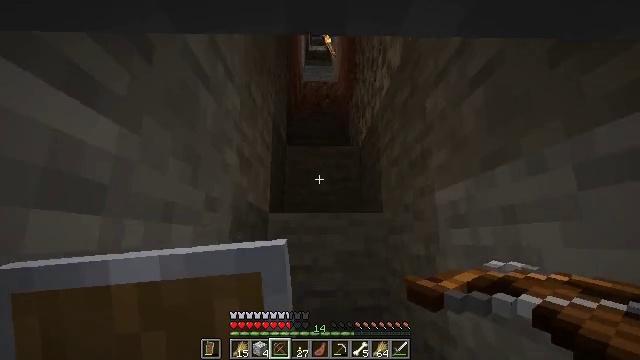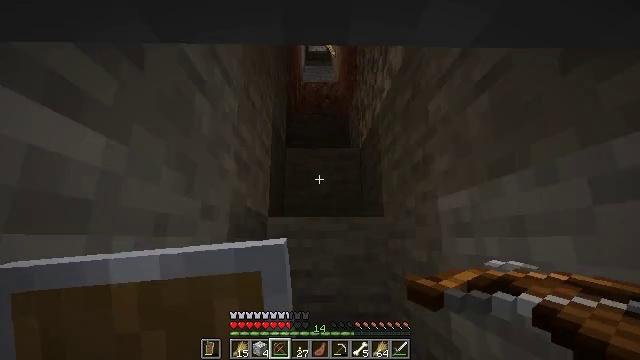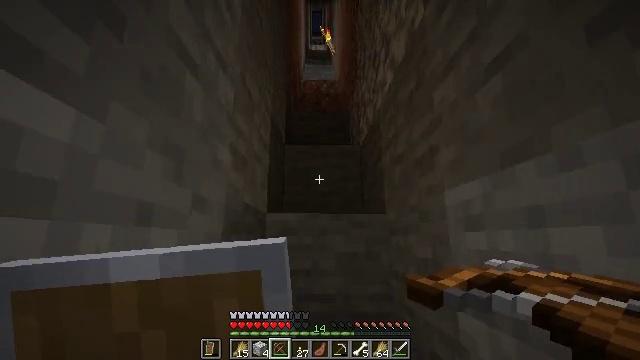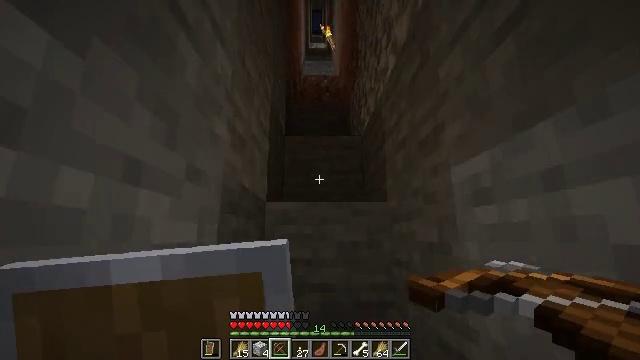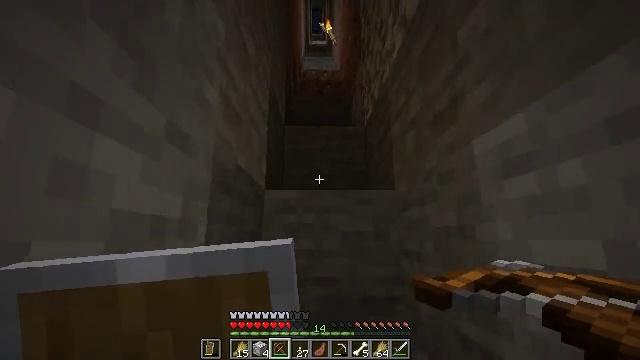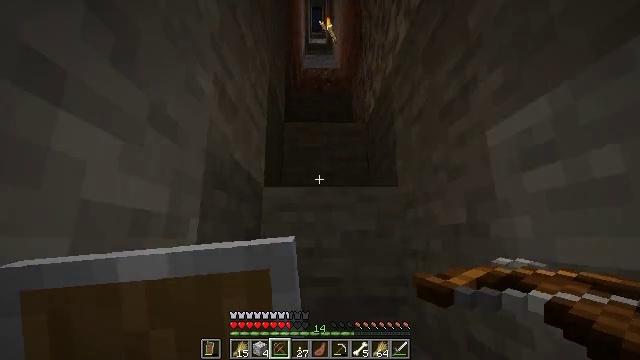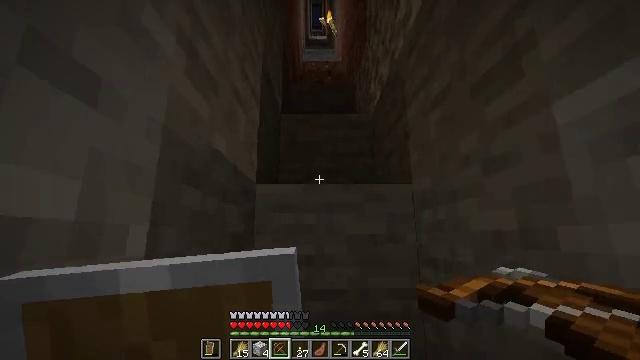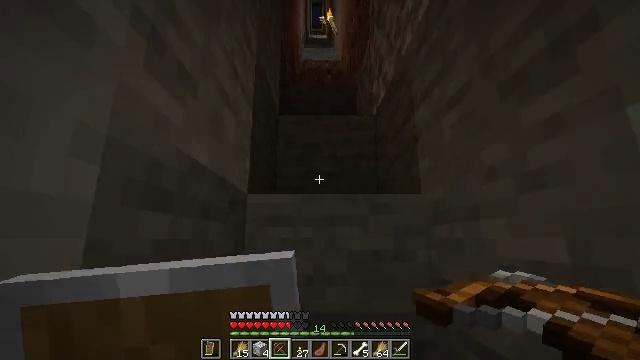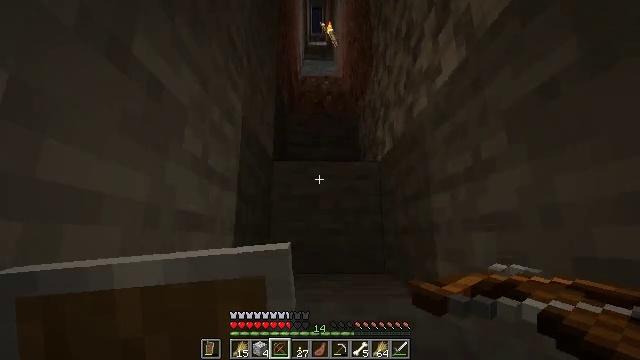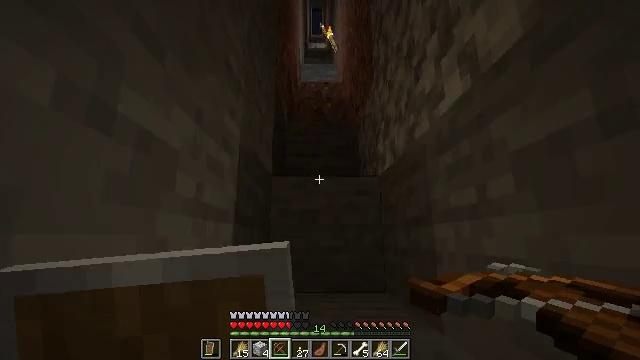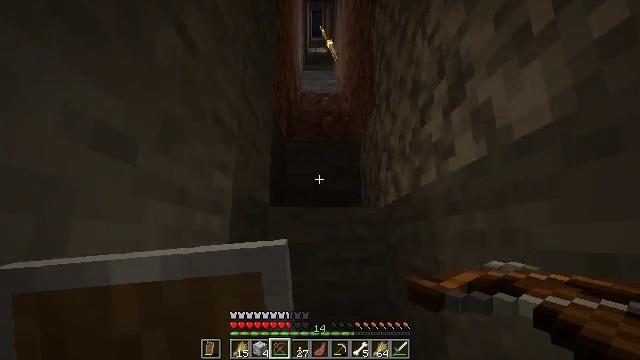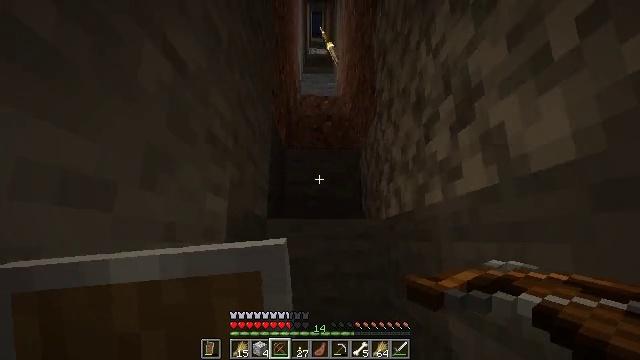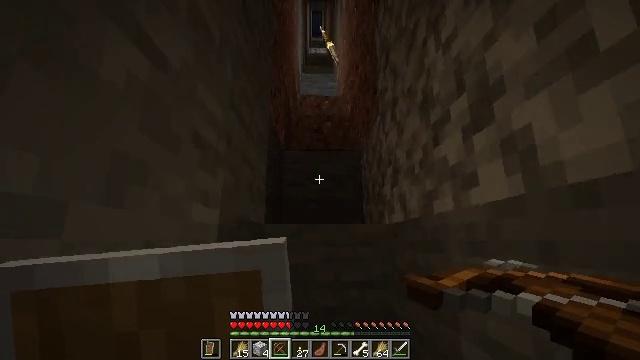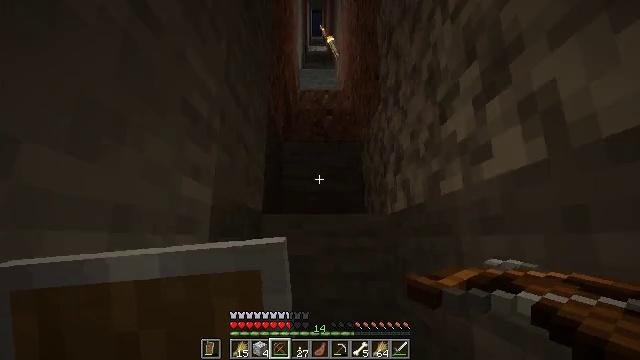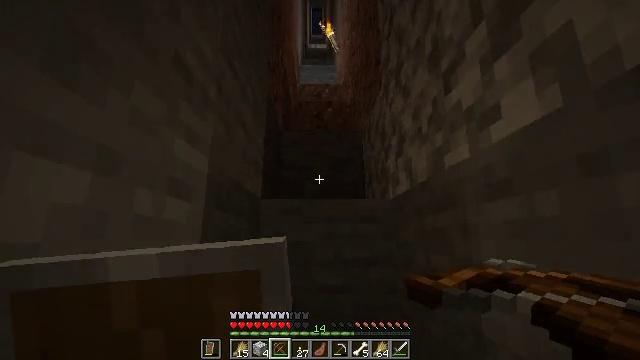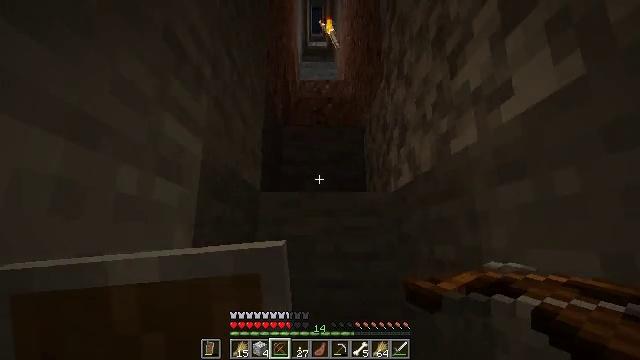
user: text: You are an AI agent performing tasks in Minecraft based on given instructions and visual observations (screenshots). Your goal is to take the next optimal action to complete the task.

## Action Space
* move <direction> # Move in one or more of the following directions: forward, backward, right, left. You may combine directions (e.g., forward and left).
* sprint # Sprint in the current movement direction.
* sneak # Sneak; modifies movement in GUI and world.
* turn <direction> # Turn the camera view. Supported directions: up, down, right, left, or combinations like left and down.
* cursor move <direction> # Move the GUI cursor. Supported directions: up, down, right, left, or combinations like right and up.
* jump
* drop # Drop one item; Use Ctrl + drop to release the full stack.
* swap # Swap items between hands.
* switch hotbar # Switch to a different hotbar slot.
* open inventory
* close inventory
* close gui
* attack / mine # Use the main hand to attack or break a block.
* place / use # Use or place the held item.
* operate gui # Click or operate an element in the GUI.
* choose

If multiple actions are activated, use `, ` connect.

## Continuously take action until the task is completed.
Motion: motion action
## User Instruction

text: Use materials to craft a gold ingot.
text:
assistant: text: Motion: move forward, jump
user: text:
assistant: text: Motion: move forward, jump
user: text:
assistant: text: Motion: move forward, jump
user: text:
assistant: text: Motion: move forward, jump
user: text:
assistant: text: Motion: move forward, jump
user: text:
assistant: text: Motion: move forward, jump
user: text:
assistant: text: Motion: move forward, jump
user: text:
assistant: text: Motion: move forward, jump
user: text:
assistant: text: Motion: move forward, jump
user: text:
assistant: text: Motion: move forward, jump
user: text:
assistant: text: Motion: move forward, jump
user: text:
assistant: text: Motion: move forward, jump
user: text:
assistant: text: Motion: move forward, jump
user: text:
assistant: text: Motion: move forward, jump
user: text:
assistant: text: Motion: move forward, jump
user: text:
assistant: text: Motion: move forward, jump
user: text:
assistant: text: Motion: move forward, jump
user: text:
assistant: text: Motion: move forward, jump
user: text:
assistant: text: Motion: move forward, jump
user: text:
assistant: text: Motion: move forward, jump
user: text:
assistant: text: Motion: move forward, jump
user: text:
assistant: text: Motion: move forward, turn left, jump
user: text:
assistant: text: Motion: move forward, turn left, jump
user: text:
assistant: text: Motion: move forward, jump
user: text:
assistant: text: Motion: move forward, jump
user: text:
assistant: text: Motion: move forward, jump
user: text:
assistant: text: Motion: move forward, jump
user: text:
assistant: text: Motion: move forward, jump
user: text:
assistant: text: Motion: move forward, jump
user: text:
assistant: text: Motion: move forward, jump